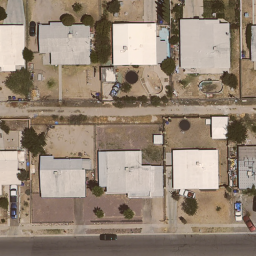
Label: mediumresidential